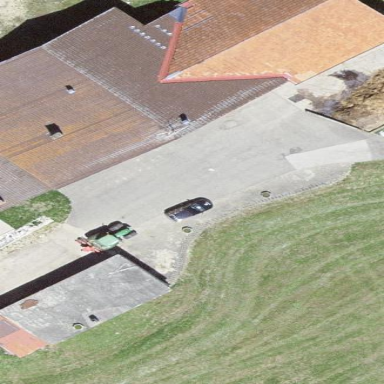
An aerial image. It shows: Farm building.